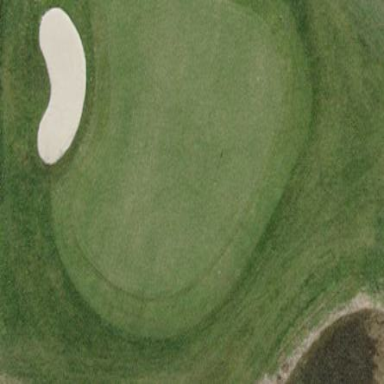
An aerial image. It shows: Picturesque green golfing area with grass land use.